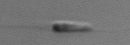
Label: flagellate_morphotype3